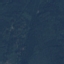
Land use / land cover class: Forest